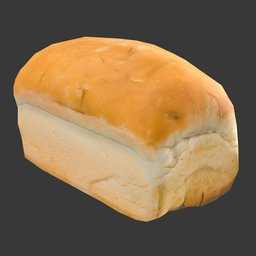
Label: nature